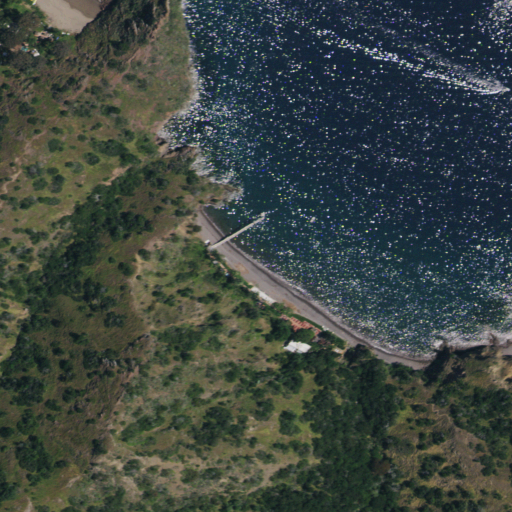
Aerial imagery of beach in California named Moonstone Beach containing shrub, open water, mixed forest, grassland, and herbaceous wetlands